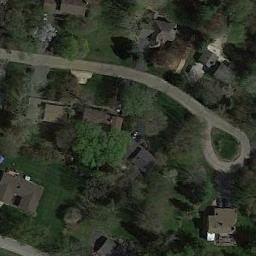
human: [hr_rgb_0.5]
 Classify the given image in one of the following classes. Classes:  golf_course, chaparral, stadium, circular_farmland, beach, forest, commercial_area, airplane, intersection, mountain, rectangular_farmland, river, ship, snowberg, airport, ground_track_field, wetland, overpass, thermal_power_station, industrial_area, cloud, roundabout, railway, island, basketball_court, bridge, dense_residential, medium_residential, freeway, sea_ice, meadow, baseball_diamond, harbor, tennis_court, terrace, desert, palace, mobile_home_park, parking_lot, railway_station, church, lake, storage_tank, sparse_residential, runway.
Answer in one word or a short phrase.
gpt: medium_residential